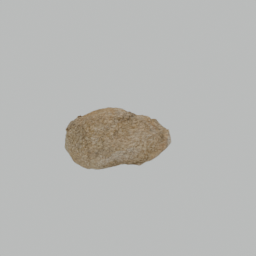
Label: nature